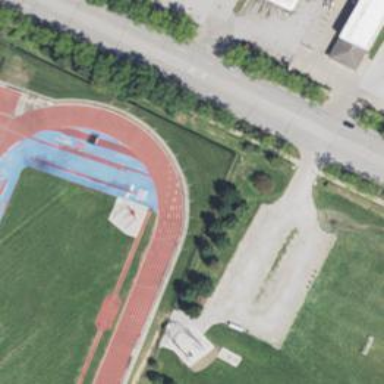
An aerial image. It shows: Athletics track located on leisure land.